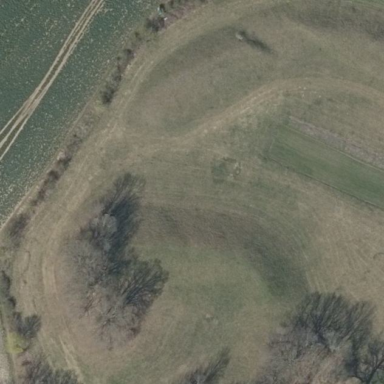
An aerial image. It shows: Archaeological site with fortification. The site is hill fort.